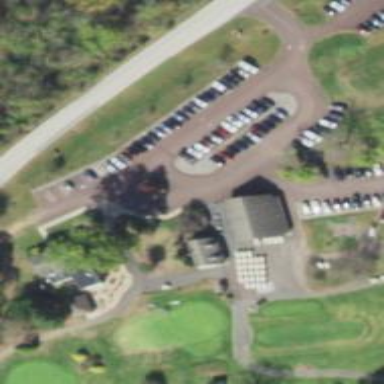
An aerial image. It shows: Path for both road and golf.